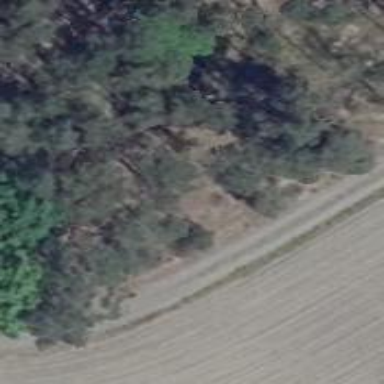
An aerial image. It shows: Hunting stand.